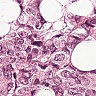
Metastatic tissue present: yes